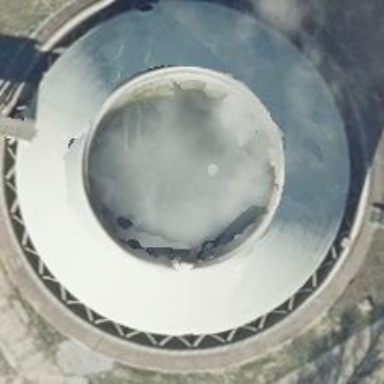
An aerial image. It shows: Industrial building featuring cooling tower.